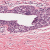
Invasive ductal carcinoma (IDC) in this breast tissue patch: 0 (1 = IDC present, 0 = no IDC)